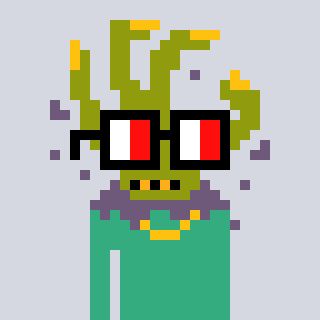
a pixel art character with square glasses with black frames and red eyes, a zombie-hand-shaped head and a teal-colored body on a cool background